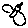
Label: bird